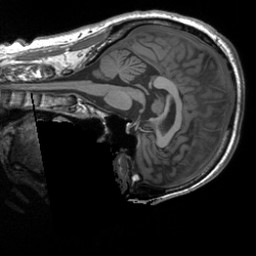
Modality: T1w
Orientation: sagittal
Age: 37
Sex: male
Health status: healthy
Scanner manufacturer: siemens
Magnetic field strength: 3 T
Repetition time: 1.9 s
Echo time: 0.00252 s